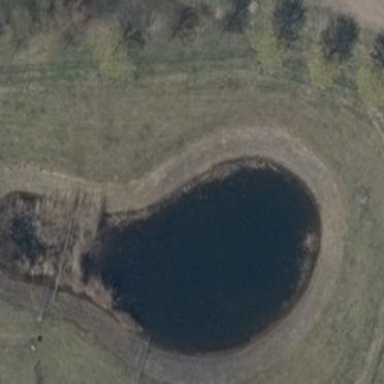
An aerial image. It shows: Pond with natural water.